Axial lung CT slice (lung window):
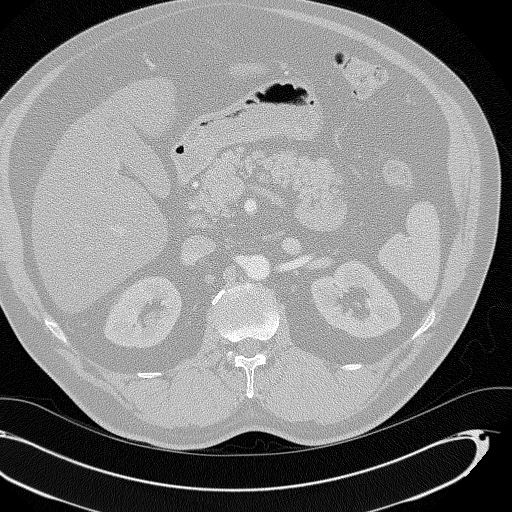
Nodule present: no